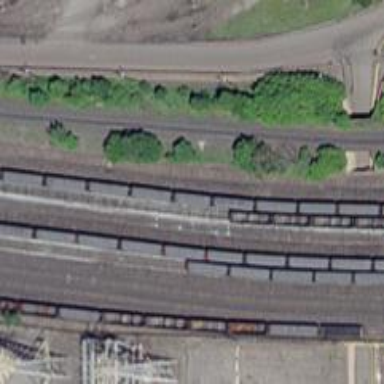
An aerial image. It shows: Rail spur service.